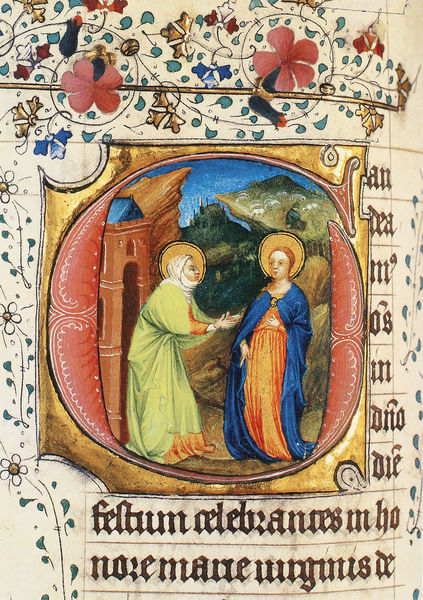
Titel: Hoya - Missale
Künstler: Meister des Zweder van Culemborg
Standort: Herstellungsort: Utrecht (EU - NL)
Institution: Münster, Universitäts- und Landesbibliothek
Schlagwörter: berg, blau, frauen, grün, blumen, orange, blüten, gewand, gold, turm, ranken, schrift, tor, zinnen, buch, burg, druck, seite, illustration, text, buchstabe, heiligenschein, maria, latein, heiligenscheine, initial, buchmalerei, heilgenschein, c, buchmalrei